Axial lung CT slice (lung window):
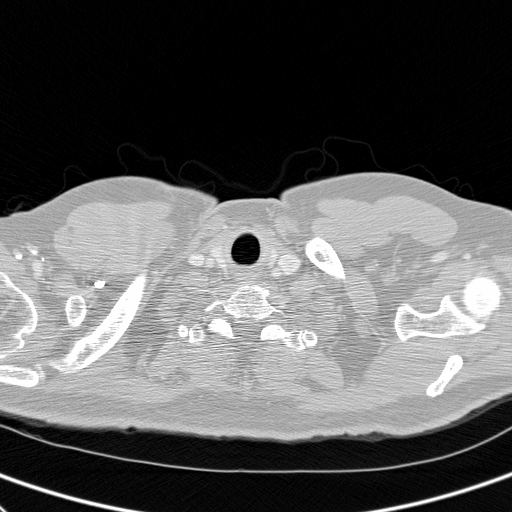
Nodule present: no